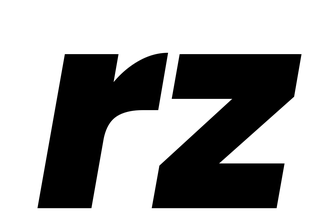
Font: Poppins-ExtraBoldItalic